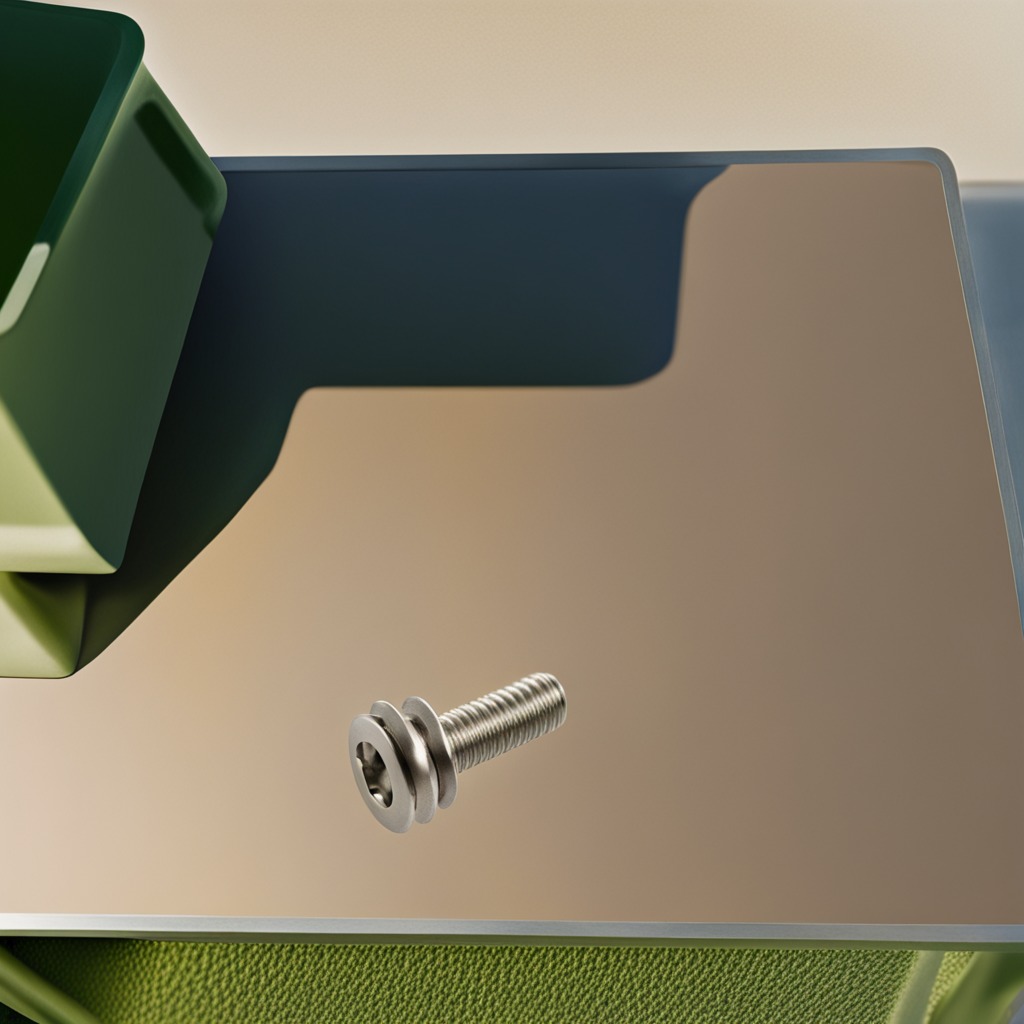
A metal screw is lying on the textured surface.